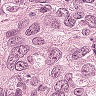
Metastatic tissue present: yes